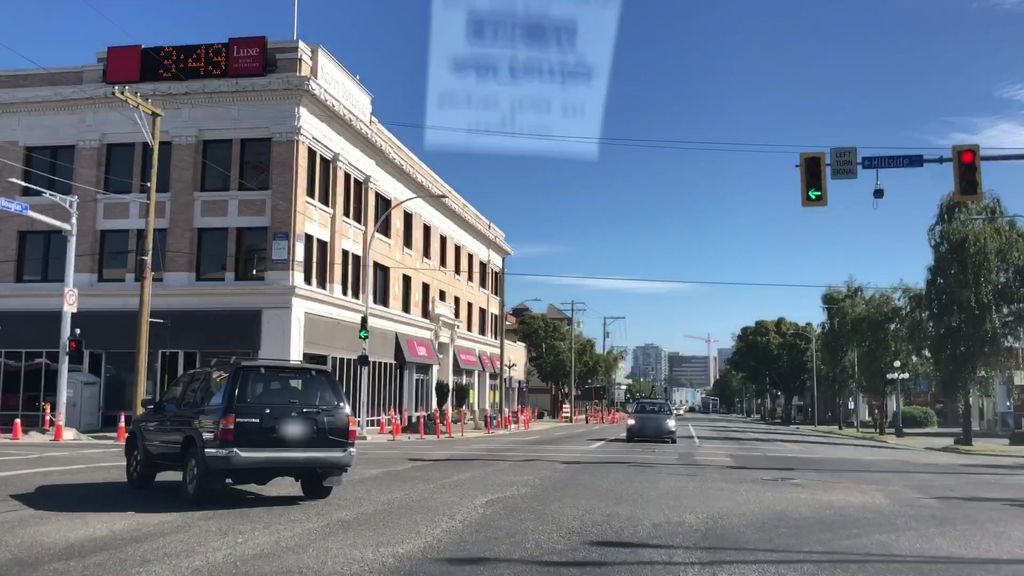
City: victoria